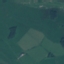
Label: Pasture